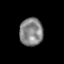
Tissue: lung
Cell type: Others
Senescence score: 0.175
Nuclear area (px): 638
Mean DAPI intensity: 133.654